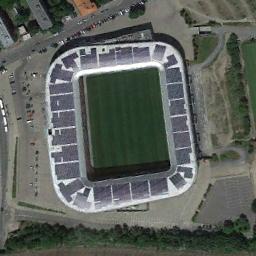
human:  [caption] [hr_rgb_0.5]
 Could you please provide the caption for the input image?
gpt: There are many cars near the stadium .

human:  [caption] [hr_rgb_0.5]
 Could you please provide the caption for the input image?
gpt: This stadium has a row of white signs on each side .

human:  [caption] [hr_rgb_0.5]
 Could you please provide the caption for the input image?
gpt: The square gymnasium is next to the parking lot and residential area, Surrounded by a lot of vegetation .

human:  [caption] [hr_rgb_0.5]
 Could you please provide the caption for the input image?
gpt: The stadium is on the bare land next to some trees .

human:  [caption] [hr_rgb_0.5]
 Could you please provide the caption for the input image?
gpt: There are some green trees beside the stadium .